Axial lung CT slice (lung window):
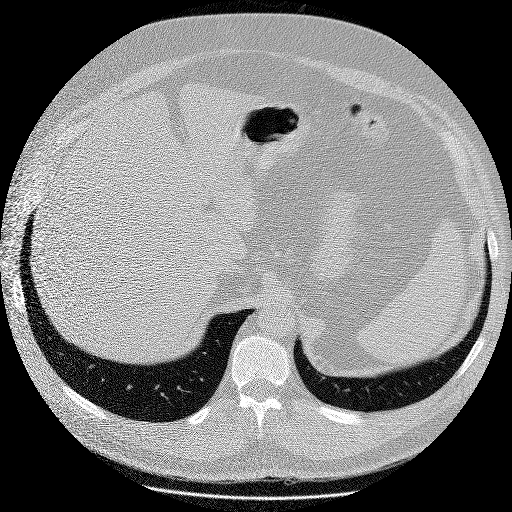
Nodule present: no